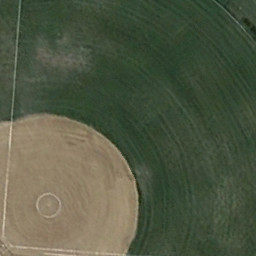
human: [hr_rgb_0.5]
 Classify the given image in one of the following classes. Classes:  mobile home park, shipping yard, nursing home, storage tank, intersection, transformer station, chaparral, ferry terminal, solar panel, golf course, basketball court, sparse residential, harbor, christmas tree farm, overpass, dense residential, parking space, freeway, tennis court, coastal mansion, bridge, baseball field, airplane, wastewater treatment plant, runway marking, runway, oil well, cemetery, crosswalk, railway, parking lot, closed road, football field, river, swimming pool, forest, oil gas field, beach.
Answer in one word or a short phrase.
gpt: baseball field